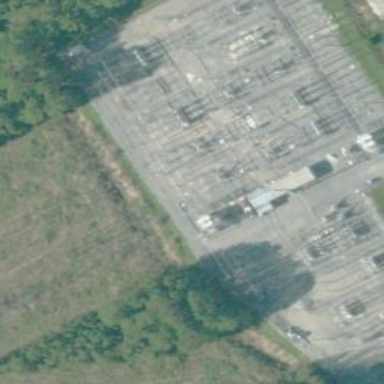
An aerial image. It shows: Switch used for power control.